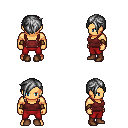
a pixel art fantasy rpg character, male body template, human, tanned skin, maroon pirate shirt, red pants, gray pixie cut hairstyle, cloth bracers, brown shoes, four views (front, back, left, right), 2x2 character sprite sheet, small pixel art, hard edges, no anti-aliasing